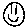
Label: smiley face